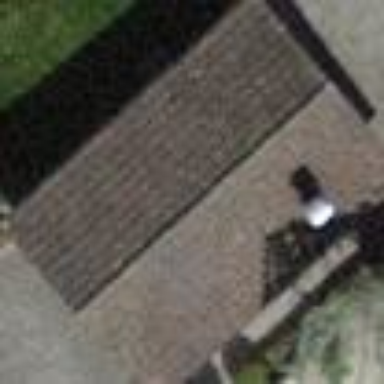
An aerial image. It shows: Garage.